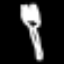
Label: fork